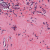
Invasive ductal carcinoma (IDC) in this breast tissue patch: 0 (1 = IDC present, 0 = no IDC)